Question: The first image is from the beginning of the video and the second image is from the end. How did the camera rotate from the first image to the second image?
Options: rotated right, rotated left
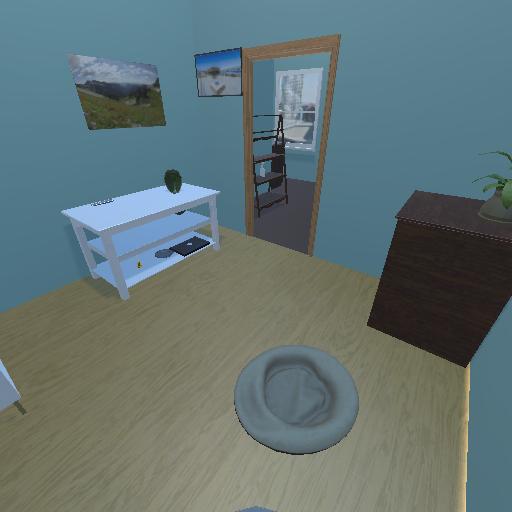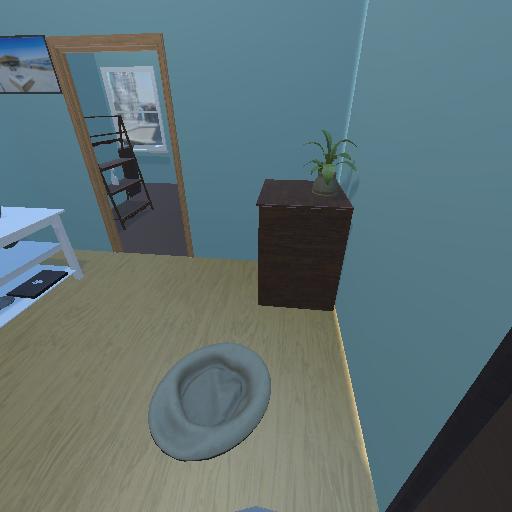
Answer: rotated right